Field crop: maize
Growth stage: 2
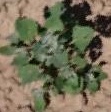
Species: chenopodium